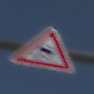
Verkehrszeichen: SchleuderOderRutschgefahr
Umgebung: Outdoor, Nature
Tageszeit: Midday
Wetter: Clear
Licht: Natural
Jahreszeit: NotSpecified
Kontrast: HighContrast